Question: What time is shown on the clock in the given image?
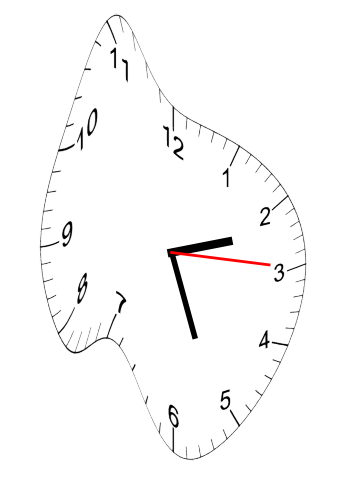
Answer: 02:26:15